Brain MRI, t1w sequence, axial 2D slice.
Patient: age 34, sex F, weight 95 kg, height 1.95 m
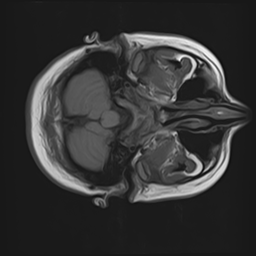